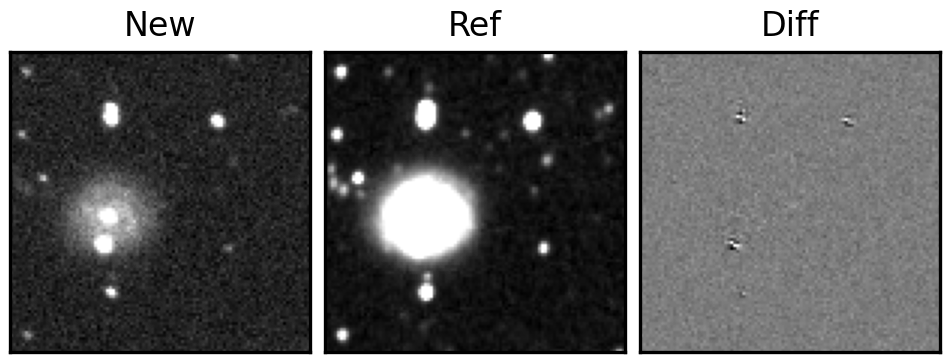
Label: real